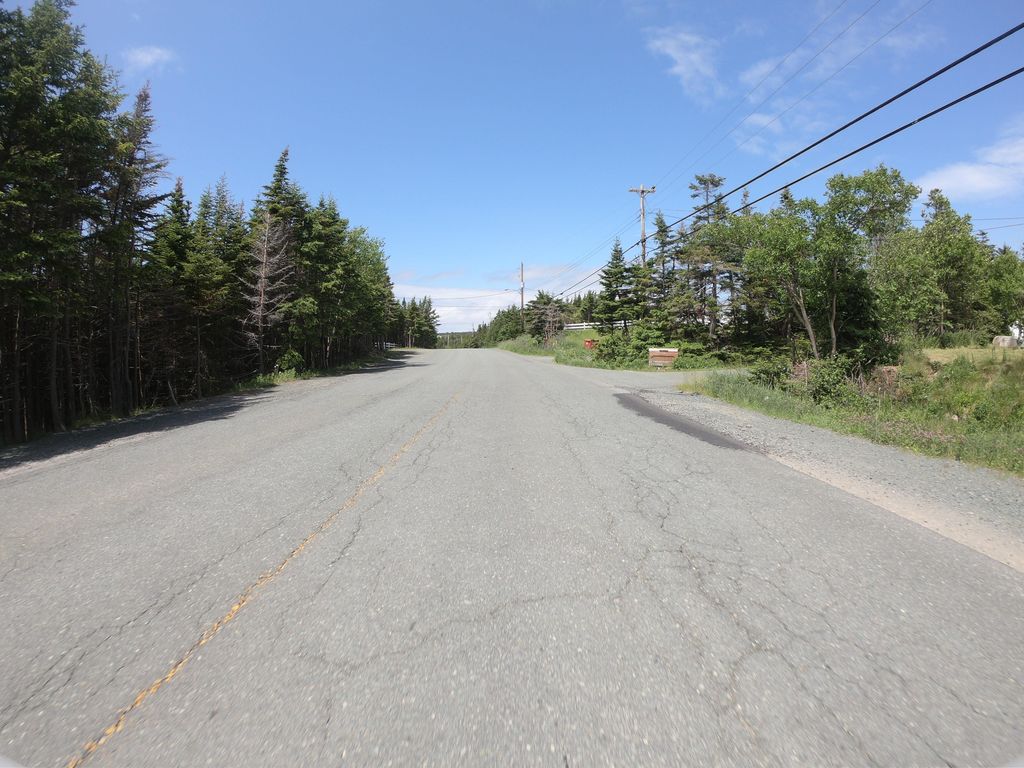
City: st_johns